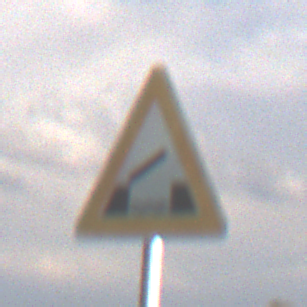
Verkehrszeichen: BeweglicheBruecke
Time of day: MorningAfternoon
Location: Outdoor (Nature)
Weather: PartlyCloudy
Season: NotSpecified
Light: Natural